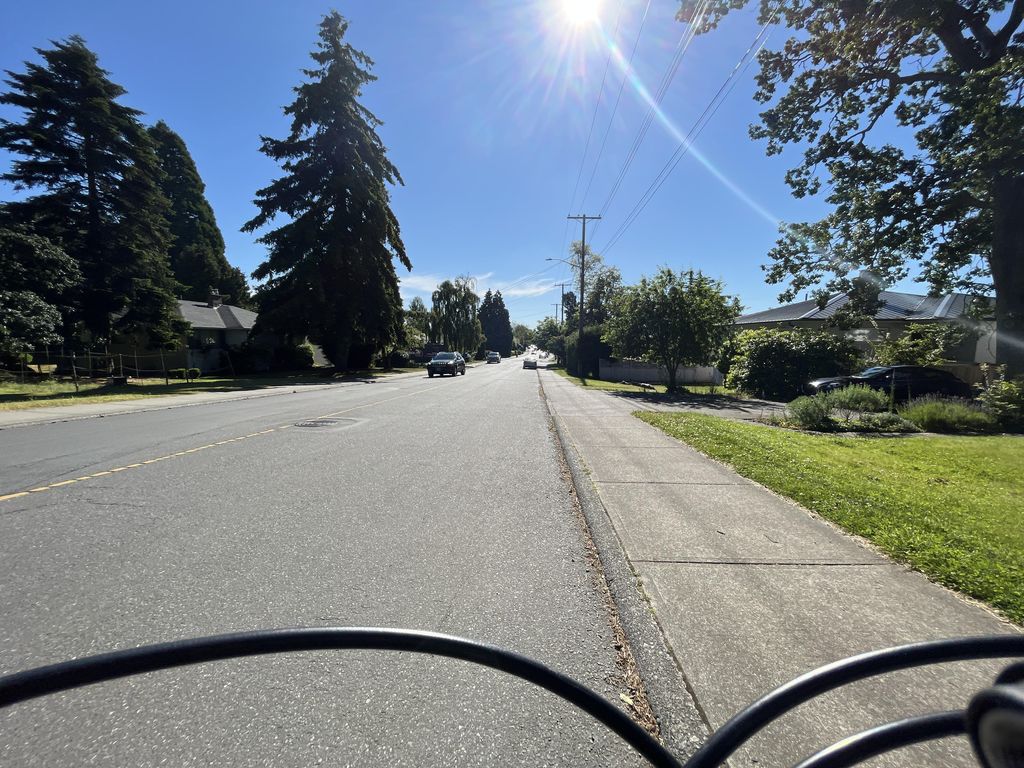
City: victoria